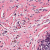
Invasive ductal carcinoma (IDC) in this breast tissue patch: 0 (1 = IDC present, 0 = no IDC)